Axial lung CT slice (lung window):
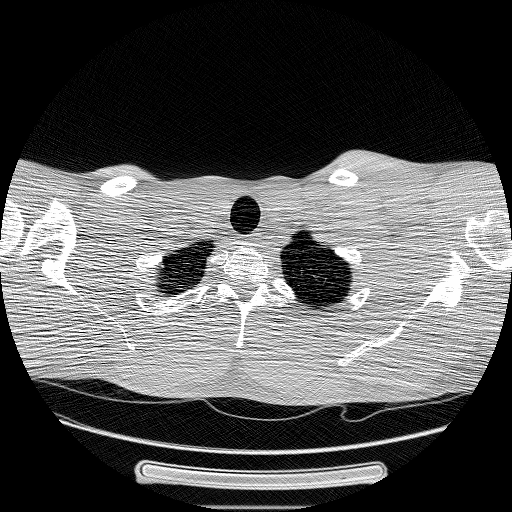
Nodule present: no